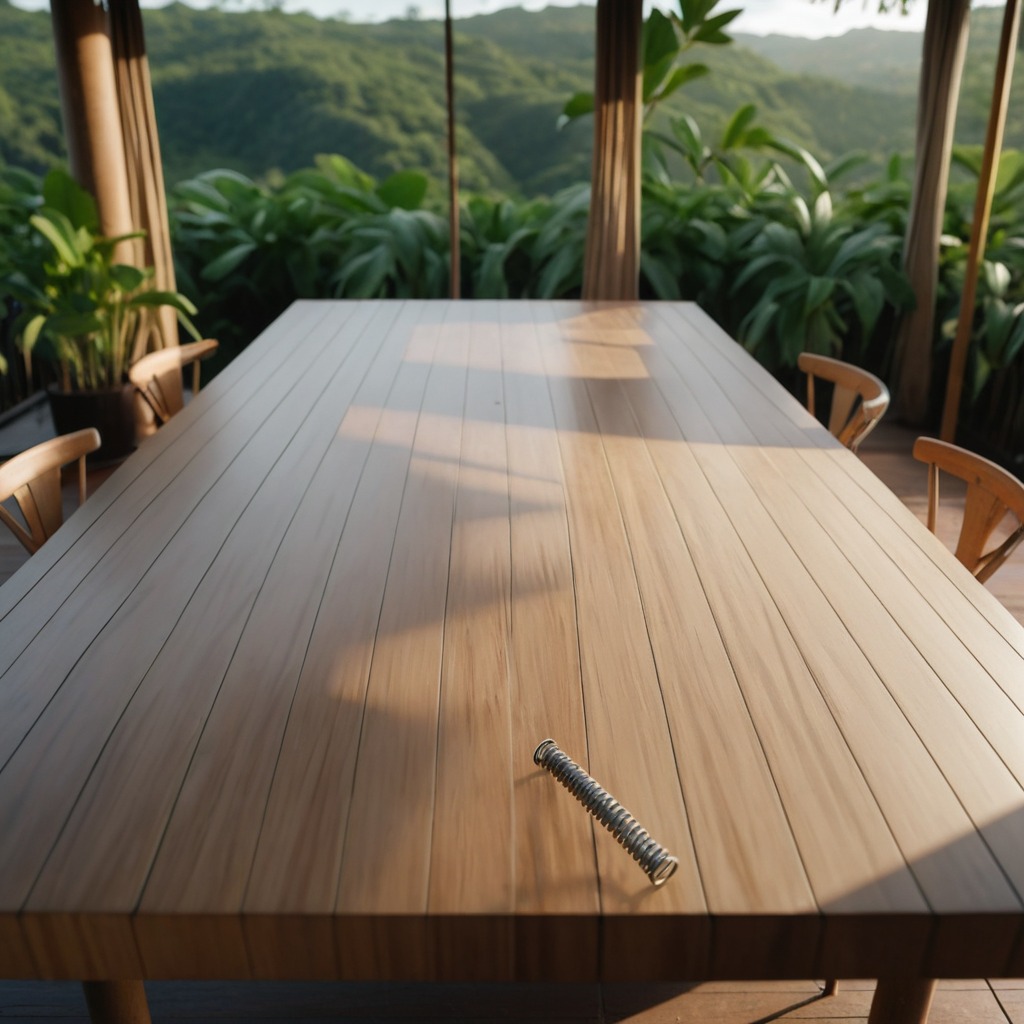
A coiled metal spring is lying on the wooden table.